Aerial crown-view tile of a tropical tree (Barro Colorado Island, Panama), acquired 20250217:
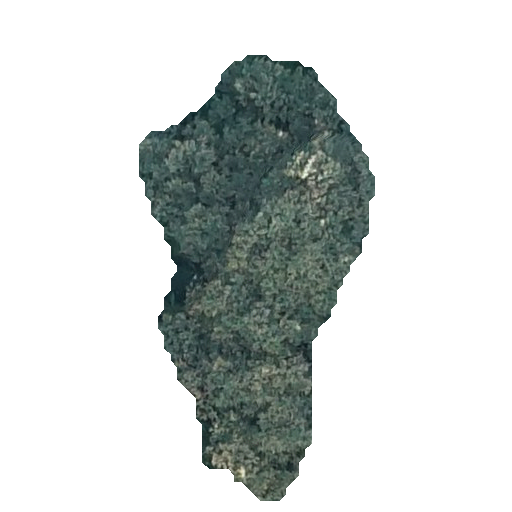
Species: Luehea seemannii
GBIF accepted scientific name: Luehea seemannii
Crown area: 97.154 m²